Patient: sex F, age 61
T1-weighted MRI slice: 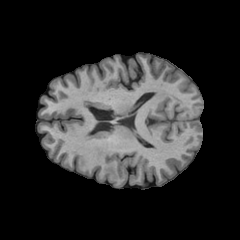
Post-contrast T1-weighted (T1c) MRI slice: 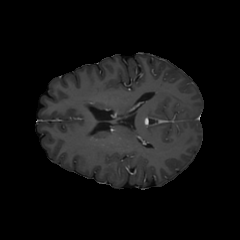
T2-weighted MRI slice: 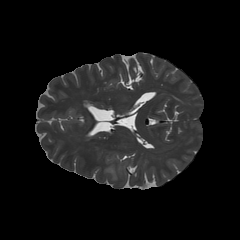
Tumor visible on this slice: yes
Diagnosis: Glioblastoma, IDH-wildtype
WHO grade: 4